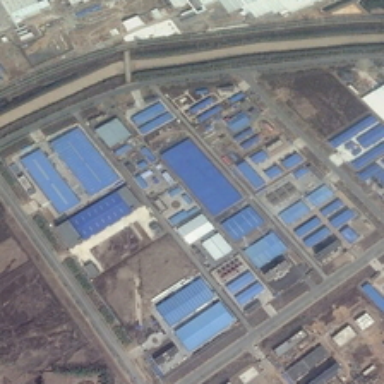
Many buildings and some bareland are in an industrial area .